Question: I am getting started with CSS Grid and I am trying to make a sign up page similar to what you have on Facebook.
it is supposed to have the first name and last name on one line, the email address on another line and a submit button on the third line. The email is supposed to span the columns.
Here is my HTML and CSS:
'''
<!DOCTYPE HTML>
<title> JavaScript Form Validation. Maybe CSS Grid. </title>
<style>
html,body{
height : 100%;
}
body{
display : flex;
display : -webkit-flex;
display : -moz-flex;
justify-content : center;
align-items : center;
}
form{
display : grid;
grid-columns : 200px 1% 200px
grid-rows : auto 1% auto 1% auto;
border : 1px solid black;
}
#fname{
grid-column : 1;
grid-row : 1;
}
#lname{
grid-column : 3;
grid-row : 1;
}
#email{
grid-row : 2;
grid-column-span : 3;
}
#submit{
grid-row : 3;
grid-column-span : 3;
}
</style>
<body>
<form>
<input type="text" name="fname" id="fname" required="true" placeholder="First Name"/>
<input type="text" name="lname" id="lname" required="true" placeholder="Last Name"/>
<input type="email" name="email" id="email" required="true" placeholder="Email"/>
<button id="submit">Submit</button>
</form>
</body>
'''
and the output is:

:) What needs to be changed ?
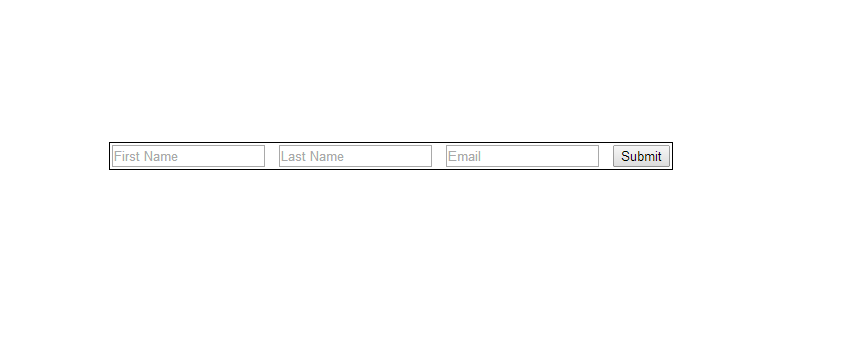
Answer: This is what youy are trying to achieve.
<URL>
This demo uses 'floats' and 'box-sizing:border-box;' (<URL>
CSS :
'''
html, body {
height : 100%;
}
body {
}
form {
border : 1px solid black;
}
input{
box-sizing:border-box;
-moz-box-sizing:border-box;
margin:0.3%;
padding:0.3%;
float:left;
}
#fname, #lname {
width:49.4%;
}
#email {
width:99.4%;
}
#submit {
display:block;
clear:both;
}
'''